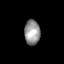
Tissue: skin
Cell type: Fibroblasts
Senescence score: 0.7561
Nuclear area (px): 389
Mean DAPI intensity: 147.064